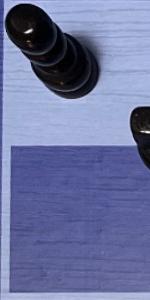
Label: Empty